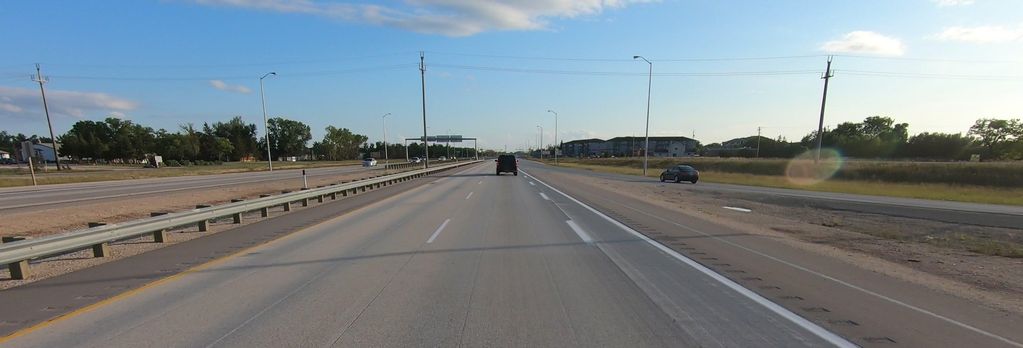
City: winnipeg